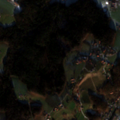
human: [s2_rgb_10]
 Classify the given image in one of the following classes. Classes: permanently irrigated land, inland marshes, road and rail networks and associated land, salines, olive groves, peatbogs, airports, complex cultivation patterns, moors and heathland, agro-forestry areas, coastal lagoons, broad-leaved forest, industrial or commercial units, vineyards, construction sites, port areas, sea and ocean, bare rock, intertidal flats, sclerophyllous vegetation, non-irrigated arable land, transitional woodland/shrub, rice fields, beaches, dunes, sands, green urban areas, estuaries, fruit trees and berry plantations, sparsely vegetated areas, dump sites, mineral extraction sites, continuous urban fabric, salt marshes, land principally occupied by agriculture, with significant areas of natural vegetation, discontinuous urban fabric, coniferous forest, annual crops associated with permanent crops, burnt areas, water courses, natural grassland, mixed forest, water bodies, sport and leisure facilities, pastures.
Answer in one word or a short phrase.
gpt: pastures, complex cultivation patterns, mixed forest